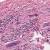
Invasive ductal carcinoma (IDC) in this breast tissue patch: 0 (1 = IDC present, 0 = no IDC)